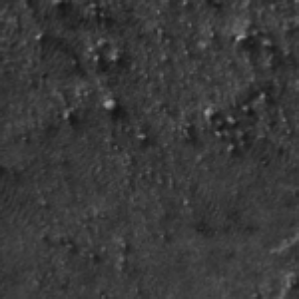
Label: frost